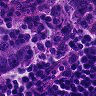
Metastatic tissue present: yes